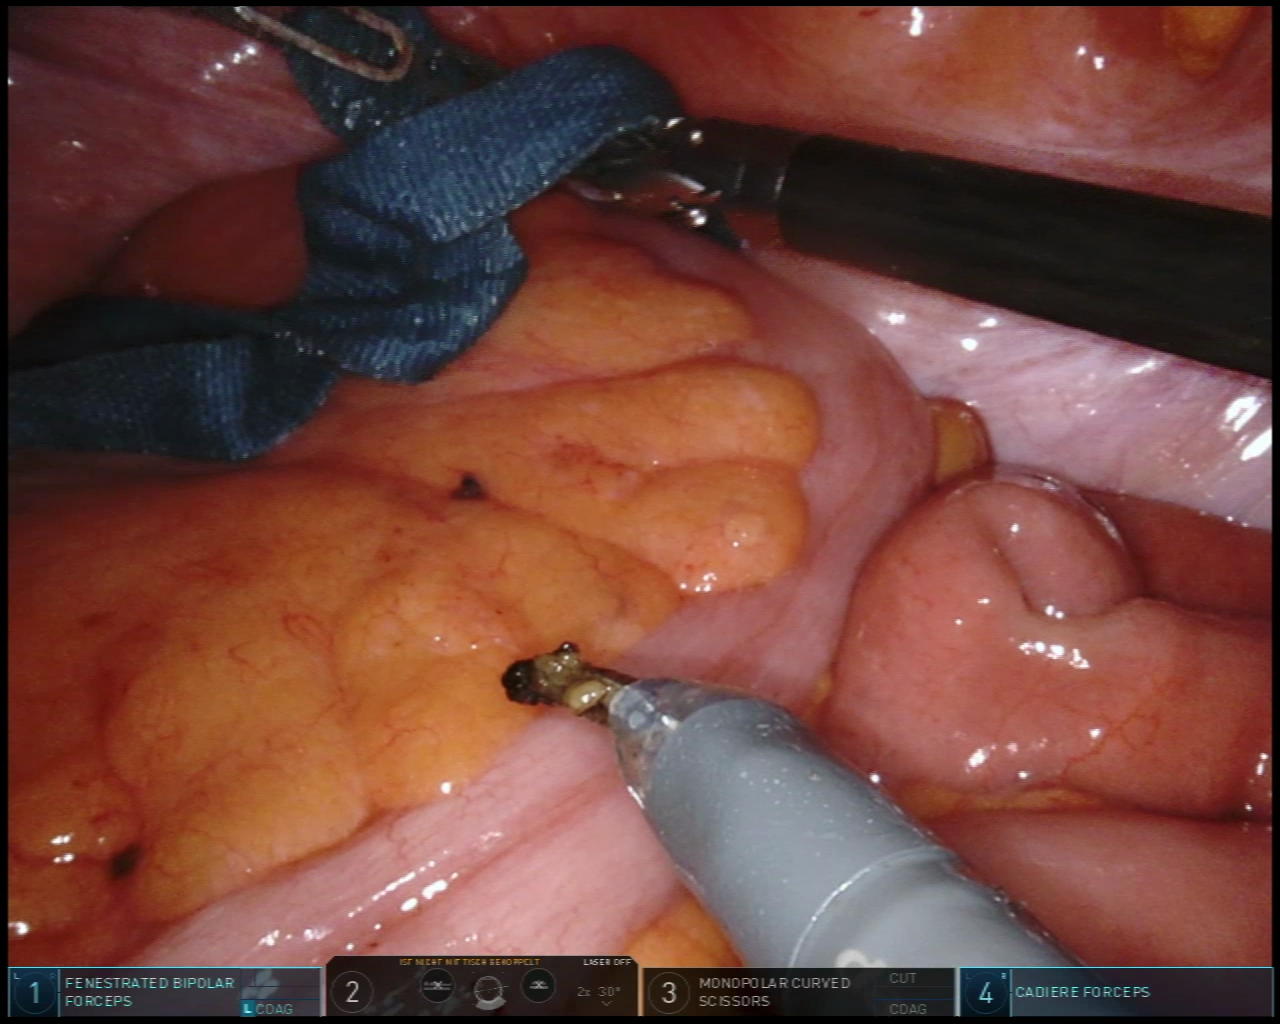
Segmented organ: colon
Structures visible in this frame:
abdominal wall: yes
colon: yes
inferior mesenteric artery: no
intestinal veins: no
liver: no
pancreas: no
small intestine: yes
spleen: no
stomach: no
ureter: no
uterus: no
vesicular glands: no